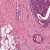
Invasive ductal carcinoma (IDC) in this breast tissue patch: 1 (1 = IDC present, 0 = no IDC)